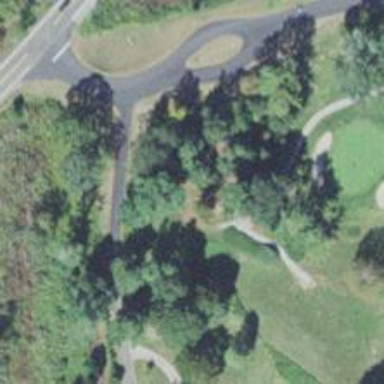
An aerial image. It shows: Path designated for golf carts.